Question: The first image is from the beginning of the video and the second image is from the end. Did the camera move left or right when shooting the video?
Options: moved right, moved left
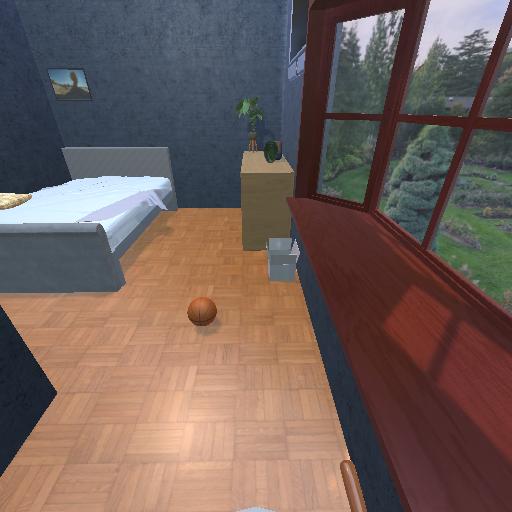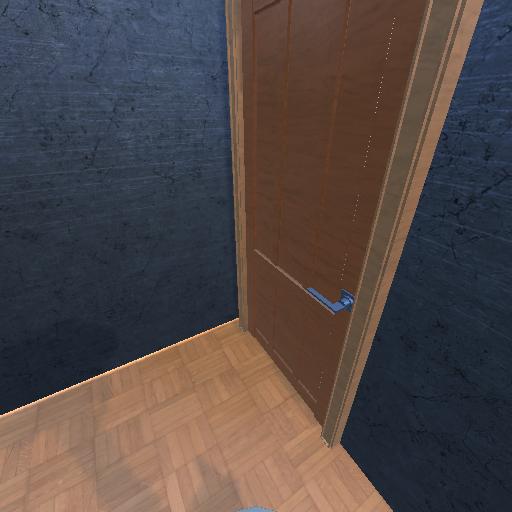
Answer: moved right